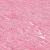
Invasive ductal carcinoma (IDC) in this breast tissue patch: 0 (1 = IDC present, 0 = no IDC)